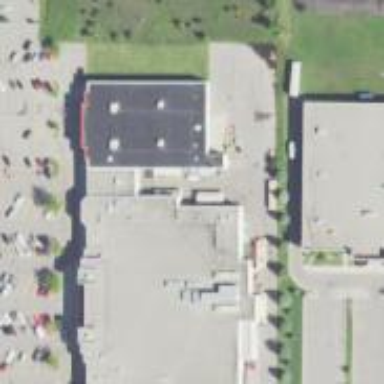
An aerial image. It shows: Building that houses supermarket.